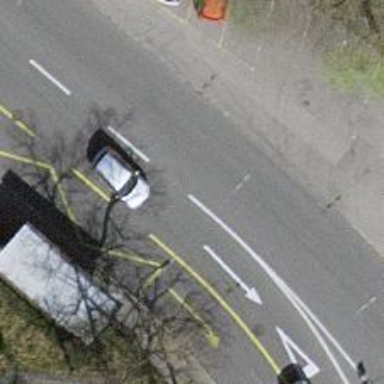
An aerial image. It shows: Bus stop for trolleybuses with designated stop position for public transport.